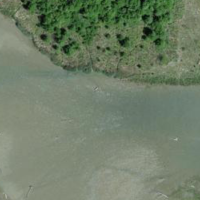
EUNIS habitat code: 14
Species observed at this site:
Alcedo atthis
Sylvia borin
Limosa lapponica
Aegithalos caudatus
Jynx torquilla
Sylvia atricapilla
Larus cachinnans
Spinus spinus
Poecile palustris
Larus michahellis
Xenus cinereus
Ardea alba
Hieraaetus pennatus
Erithacus rubecula
Tringa glareola
Tringa totanus
Tringa stagnatilis
Tringa erythropus
Tringa nebularia
Periparus ater
Anas acuta
Tringa ochropus
Himantopus himantopus
Cyanistes caeruleus
Lophophanes cristatus
Calidris ferruginea
Chloris chloris
Larus canus
Hydroprogne caspia
Pandion haliaetus
Passer domesticus
Calidris alba
Mareca penelope
Passer montanus
Calidris alpina
Calidris canutus
Spatula clypeata
Mareca strepera
Mergus merganser
Milvus milvus
Milvus migrans
Arenaria interpres
Cinclus cinclus
Oriolus oriolus
Phylloscopus trochilus
Motacilla alba
Numenius arquata
Actitis hypoleucos
Oenanthe oenanthe
Anas crecca
Emberiza citrinella
Chroicocephalus genei
Prunella modularis
Gallinago gallinago
Chroicocephalus ridibundus
Muscicapa striata
Platalea leucorodia
Phylloscopus collybita
Luscinia megarhynchos
Gallinula chloropus
Sitta europaea
Falco tinnunculus
Ficedula hypoleuca
Acrocephalus scirpaceus
Melanitta nigra
Acrocephalus arundinaceus
Anas platyrhynchos
Alopochen aegyptiaca
Lanius excubitor
Aythya ferina
Streptopelia decaocto
Aythya fuligula
Regulus ignicapilla
Lanius collurio
Aythya marila
Carduelis carduelis
Nycticorax nycticorax
Phalacrocorax carbo
Egretta garzetta
Mergellus albellus
Ciconia nigra
Ciconia ciconia
Corvus corone
Botaurus stellaris
Bucephala clangula
Cygnus melancoryphus
Gavia stellata
Cygnus olor
Ardea purpurea
Gavia immer
Cuculus canorus
Dryocopus martius
Phoenicurus ochruros
Phoenicurus phoenicurus
Corvus corax
Riparia riparia
Mergus serrator
Sturnus vulgaris
Troglodytes troglodytes
Corvus frugilegus
Aix sponsa
Turdus merula
Circus aeruginosus
Tachymarptis melba
Hirundo rustica
Turdus pilaris
Sterna hirundo
Regulus regulus
Calidris pugnax
Coccothraustes coccothraustes
Delichon urbicum
Tachybaptus ruficollis
Certhia brachydactyla
Podiceps cristatus
Turdus philomelos
Fulica atra
Falco subbuteo
Anthus spinoletta
Dendrocopos major
Podiceps nigricollis
Turdus viscivorus
Falco peregrinus
Buteo buteo
Anthus pratensis
Pica pica
Garrulus glandarius
Columba livia
Picus viridis
Charadrius hiaticula
Motacilla cinerea
Accipiter gentilis
Linaria cannabina
Fringilla coelebs
Tadorna tadorna
Ptyonoprogne rupestris
Columba palumbus
Chlidonias niger
Anser albifrons
Dryobates minor
Fringilla montifringilla
Parus major
Columba oenas
Anser indicus
Anser anser
Accipiter nisus